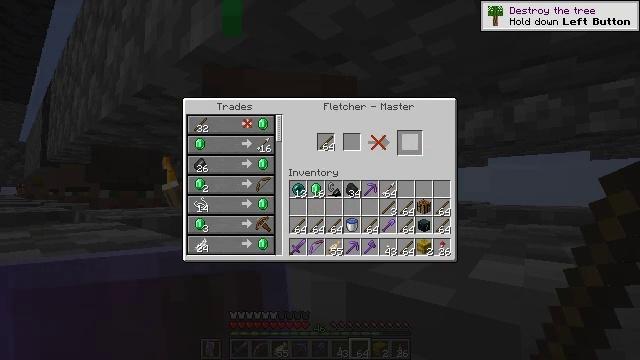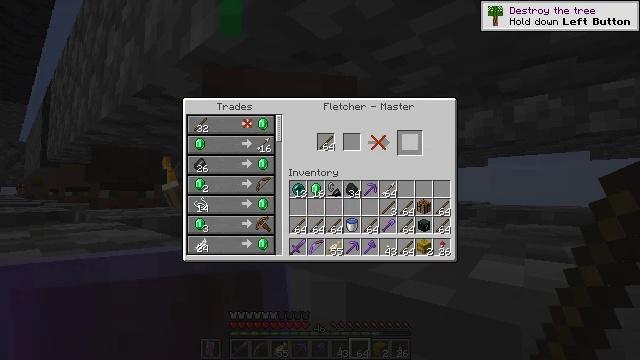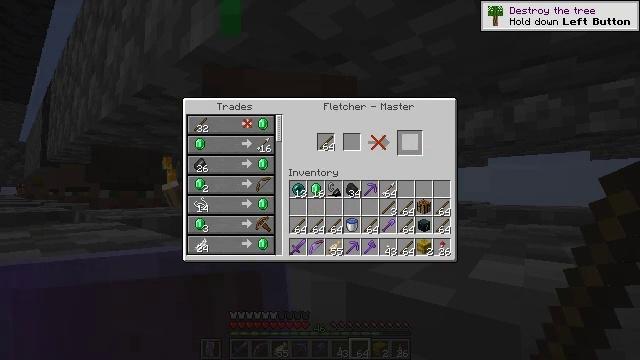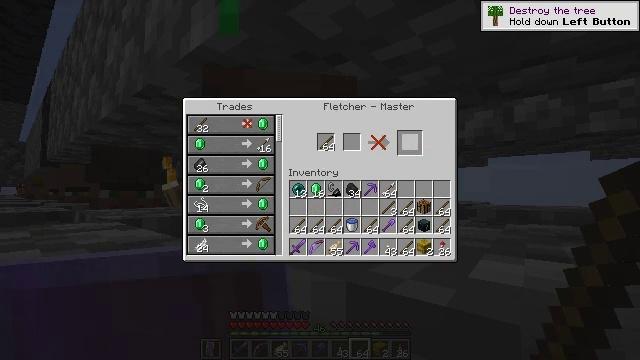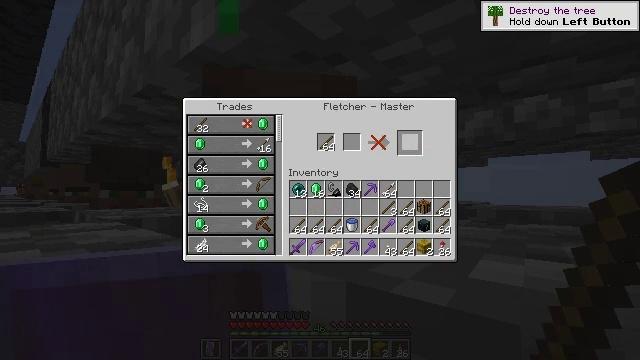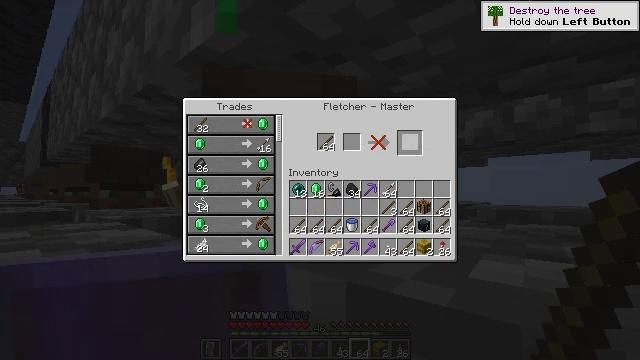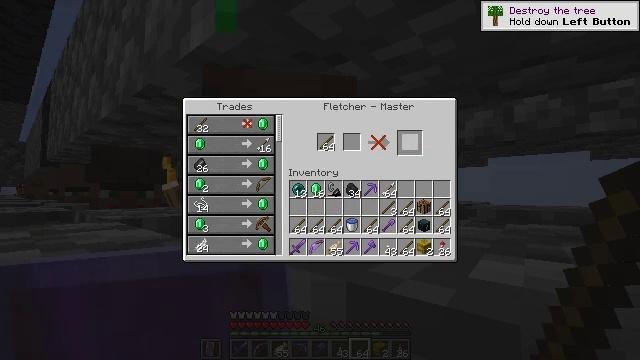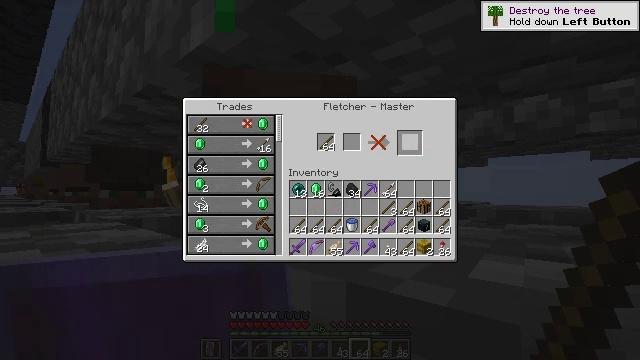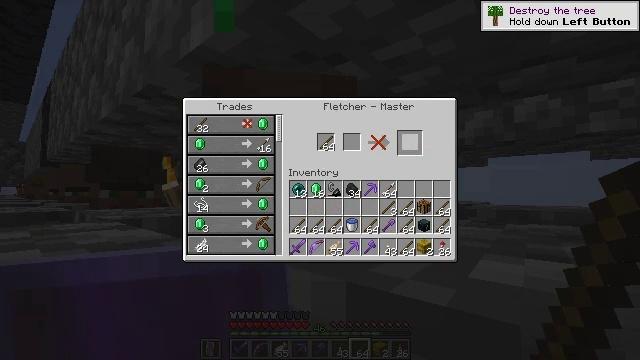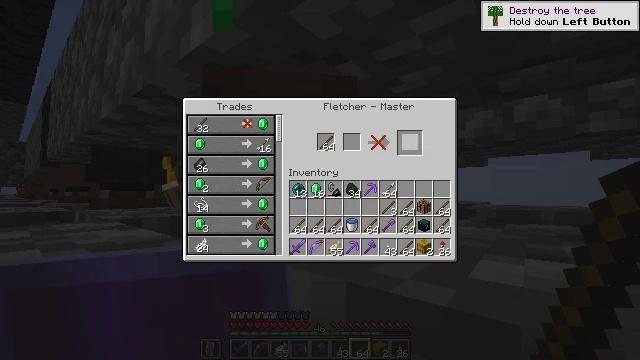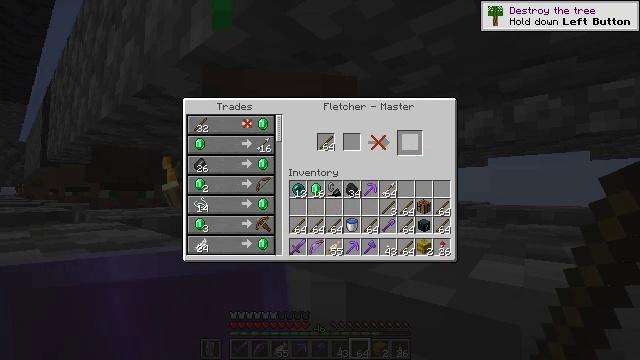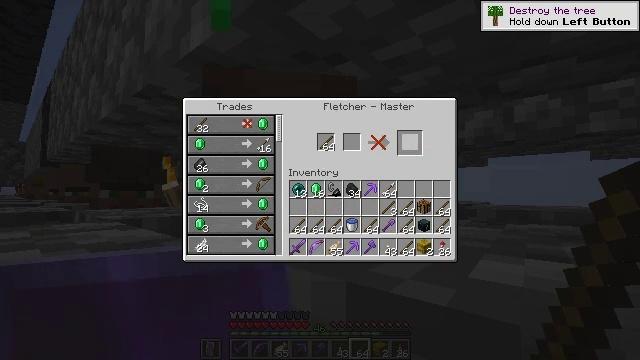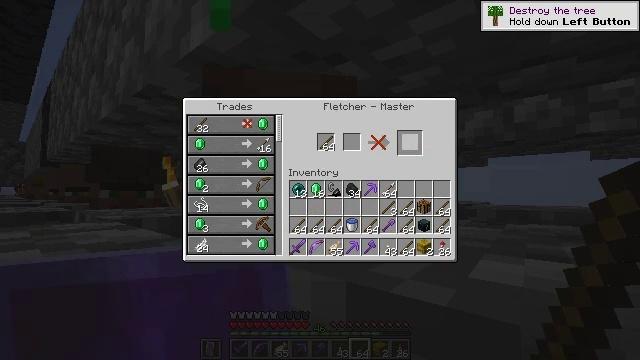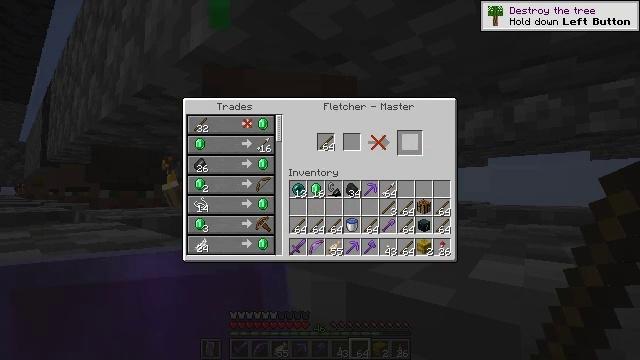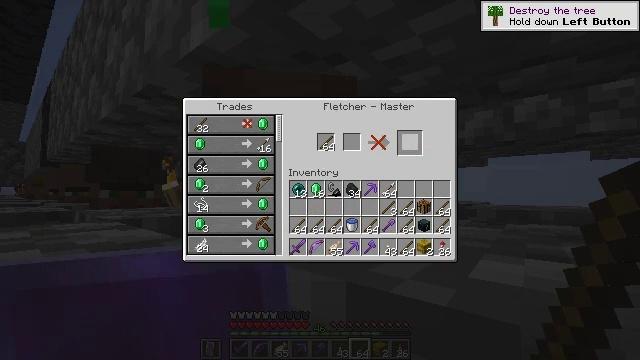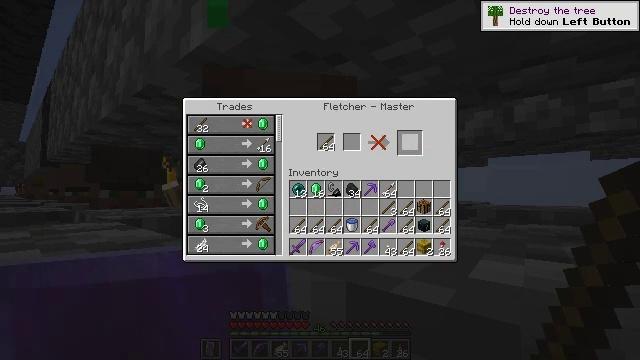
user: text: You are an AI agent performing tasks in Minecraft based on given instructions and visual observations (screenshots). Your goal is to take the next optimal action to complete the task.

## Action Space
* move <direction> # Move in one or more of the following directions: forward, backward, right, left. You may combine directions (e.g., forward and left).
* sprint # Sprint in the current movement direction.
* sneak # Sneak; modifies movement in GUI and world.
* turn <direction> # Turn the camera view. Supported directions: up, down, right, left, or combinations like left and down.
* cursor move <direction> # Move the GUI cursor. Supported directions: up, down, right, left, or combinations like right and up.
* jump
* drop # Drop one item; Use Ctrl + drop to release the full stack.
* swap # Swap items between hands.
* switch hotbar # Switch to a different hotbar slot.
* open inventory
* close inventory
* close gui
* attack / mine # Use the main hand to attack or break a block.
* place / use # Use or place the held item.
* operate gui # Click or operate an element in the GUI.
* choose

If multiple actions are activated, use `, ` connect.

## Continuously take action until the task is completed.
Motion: motion action
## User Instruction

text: Open the crafting table to craft an emerald.
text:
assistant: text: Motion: sneak, attack / mine, jump
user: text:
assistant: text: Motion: sneak, attack / mine
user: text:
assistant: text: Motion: sneak, attack / mine, jump
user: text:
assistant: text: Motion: sneak, jump
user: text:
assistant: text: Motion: sneak, attack / mine, jump
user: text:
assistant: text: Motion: sneak, attack / mine
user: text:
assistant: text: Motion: sneak
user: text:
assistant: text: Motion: sneak
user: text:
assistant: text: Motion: no_op
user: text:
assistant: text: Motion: no_op
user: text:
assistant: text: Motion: no_op
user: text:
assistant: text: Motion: no_op
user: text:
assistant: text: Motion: no_op
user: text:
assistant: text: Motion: no_op
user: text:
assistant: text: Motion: no_op
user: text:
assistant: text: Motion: no_op
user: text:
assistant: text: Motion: no_op
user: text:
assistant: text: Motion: no_op
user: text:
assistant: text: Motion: no_op
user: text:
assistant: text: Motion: no_op
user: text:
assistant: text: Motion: no_op
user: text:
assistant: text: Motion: no_op
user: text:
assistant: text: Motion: no_op
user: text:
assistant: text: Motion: no_op
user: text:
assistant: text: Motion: turn right and down
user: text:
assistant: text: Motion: turn right and down
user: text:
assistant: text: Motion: turn right and down
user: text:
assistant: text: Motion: no_op
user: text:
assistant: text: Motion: no_op
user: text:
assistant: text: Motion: no_op